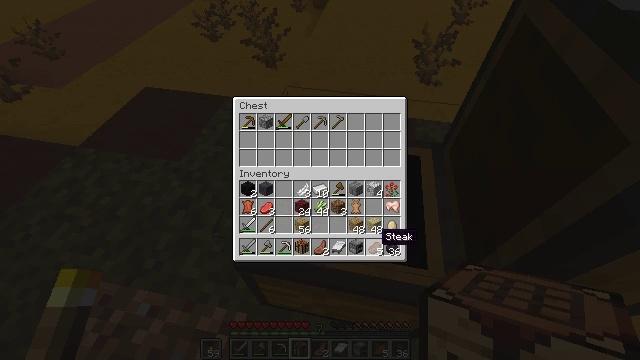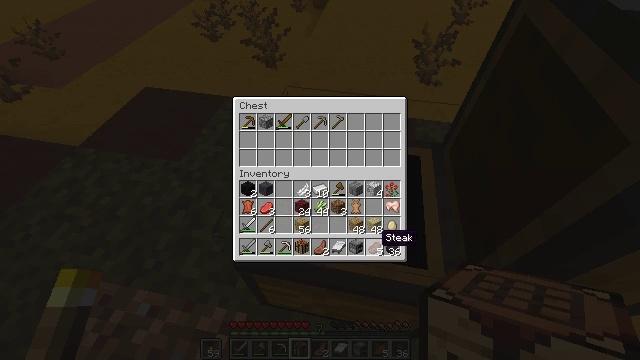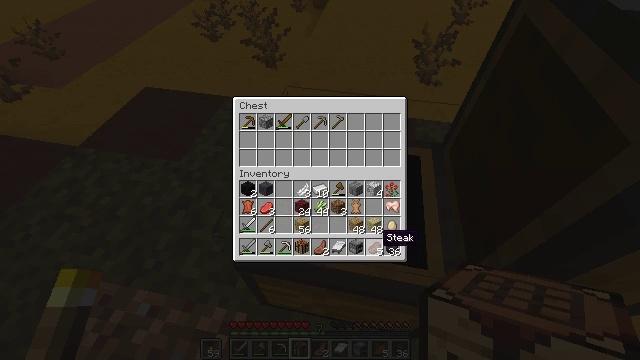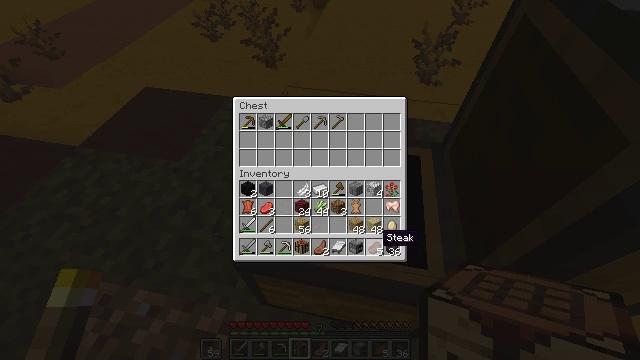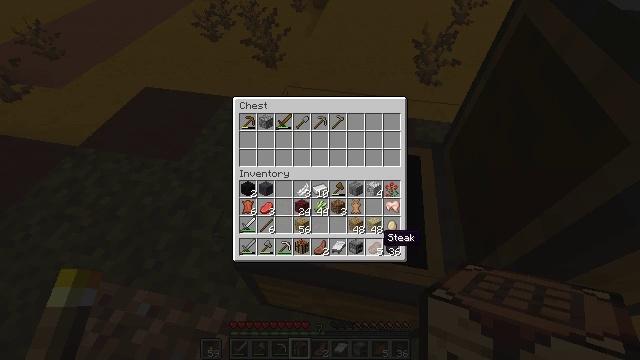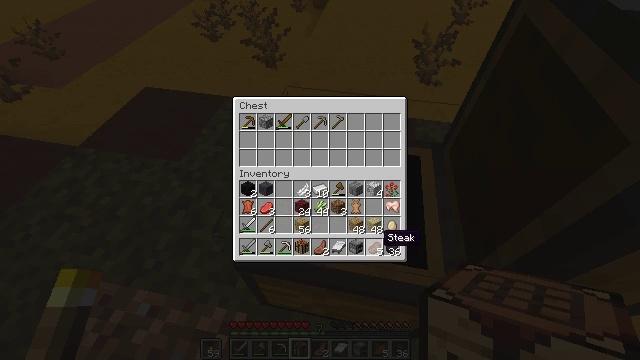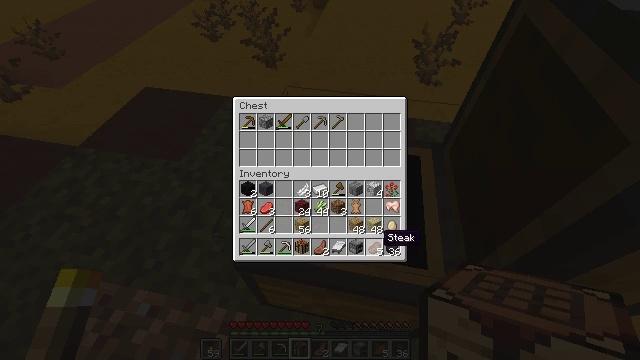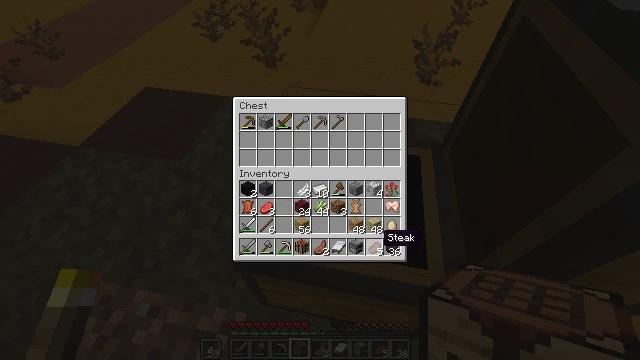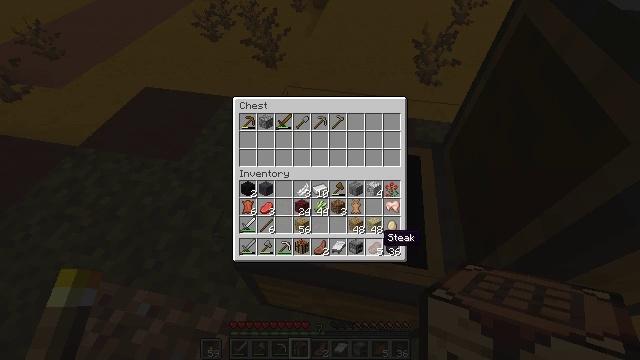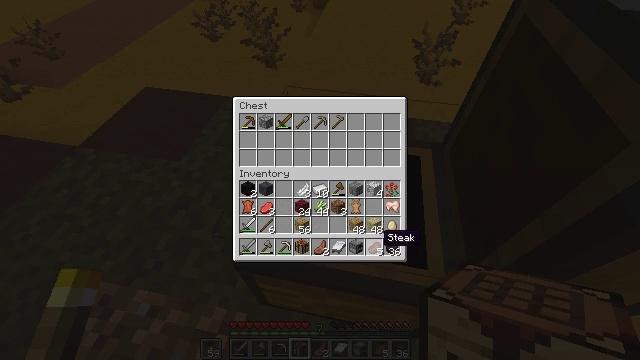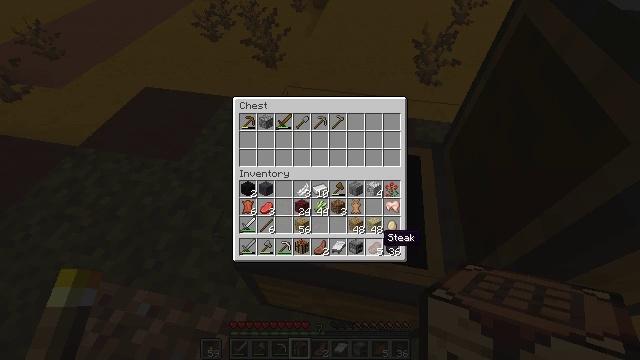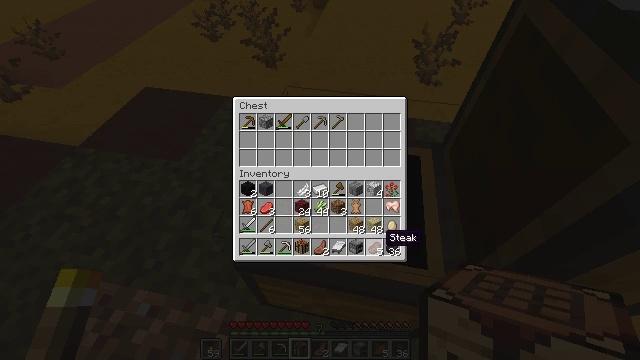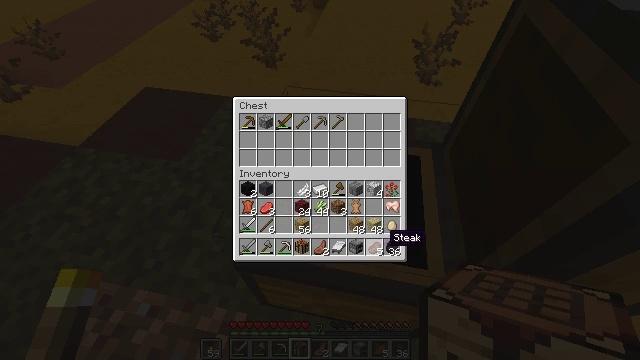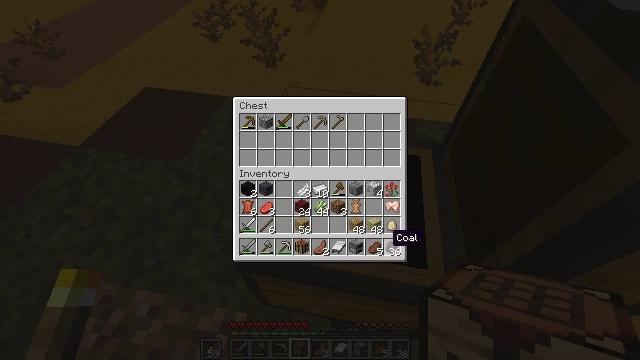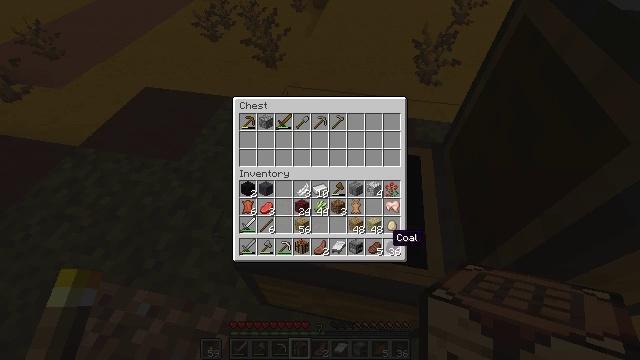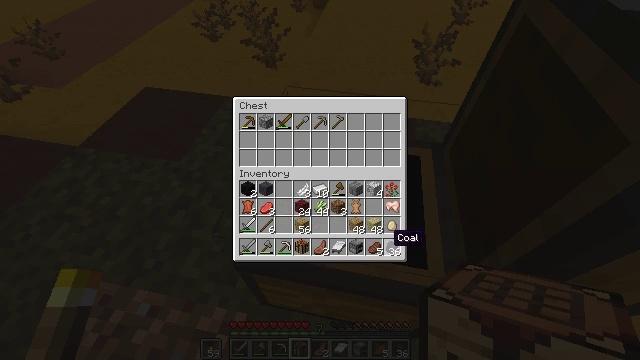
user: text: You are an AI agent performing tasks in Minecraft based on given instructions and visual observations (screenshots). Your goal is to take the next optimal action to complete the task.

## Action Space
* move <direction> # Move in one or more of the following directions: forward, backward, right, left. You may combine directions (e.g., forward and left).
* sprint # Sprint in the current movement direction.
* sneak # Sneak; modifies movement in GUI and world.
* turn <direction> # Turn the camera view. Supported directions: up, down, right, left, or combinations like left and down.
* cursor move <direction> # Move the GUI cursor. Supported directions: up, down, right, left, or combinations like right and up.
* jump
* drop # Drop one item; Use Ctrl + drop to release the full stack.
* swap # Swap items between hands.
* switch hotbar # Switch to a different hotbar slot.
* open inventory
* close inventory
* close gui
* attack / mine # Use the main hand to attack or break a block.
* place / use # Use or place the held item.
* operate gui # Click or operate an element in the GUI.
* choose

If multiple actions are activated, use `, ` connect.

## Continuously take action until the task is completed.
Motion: motion action
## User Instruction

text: Gather brown terracotta from a building.
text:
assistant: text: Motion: no_op
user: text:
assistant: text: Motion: no_op
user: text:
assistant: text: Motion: no_op
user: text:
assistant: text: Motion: no_op
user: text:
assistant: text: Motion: no_op
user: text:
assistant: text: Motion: no_op
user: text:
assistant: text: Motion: no_op
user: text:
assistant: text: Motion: no_op
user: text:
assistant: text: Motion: no_op
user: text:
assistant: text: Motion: no_op
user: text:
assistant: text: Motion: no_op
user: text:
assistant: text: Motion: no_op
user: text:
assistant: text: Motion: no_op
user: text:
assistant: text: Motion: no_op
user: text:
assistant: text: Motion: no_op
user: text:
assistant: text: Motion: no_op
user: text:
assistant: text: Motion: no_op
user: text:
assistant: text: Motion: no_op
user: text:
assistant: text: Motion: no_op
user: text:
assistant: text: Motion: no_op
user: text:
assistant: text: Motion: no_op
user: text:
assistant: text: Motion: no_op
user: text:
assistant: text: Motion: no_op
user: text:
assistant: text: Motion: cursor move up
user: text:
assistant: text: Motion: no_op
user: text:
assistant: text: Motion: no_op
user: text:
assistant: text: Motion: no_op
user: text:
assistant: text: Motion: no_op
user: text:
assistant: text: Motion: no_op
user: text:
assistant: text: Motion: no_op